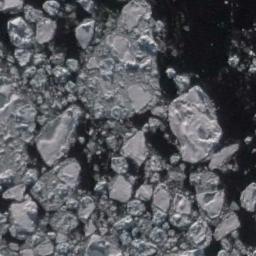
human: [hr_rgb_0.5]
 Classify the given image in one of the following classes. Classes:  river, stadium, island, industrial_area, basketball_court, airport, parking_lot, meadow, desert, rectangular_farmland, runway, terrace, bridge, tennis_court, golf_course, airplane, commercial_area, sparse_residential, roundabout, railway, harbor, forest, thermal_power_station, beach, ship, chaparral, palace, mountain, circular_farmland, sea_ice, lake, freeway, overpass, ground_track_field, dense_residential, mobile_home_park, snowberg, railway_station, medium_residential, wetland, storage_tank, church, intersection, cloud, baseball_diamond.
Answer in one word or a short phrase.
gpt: sea_ice